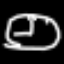
Label: clock